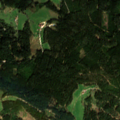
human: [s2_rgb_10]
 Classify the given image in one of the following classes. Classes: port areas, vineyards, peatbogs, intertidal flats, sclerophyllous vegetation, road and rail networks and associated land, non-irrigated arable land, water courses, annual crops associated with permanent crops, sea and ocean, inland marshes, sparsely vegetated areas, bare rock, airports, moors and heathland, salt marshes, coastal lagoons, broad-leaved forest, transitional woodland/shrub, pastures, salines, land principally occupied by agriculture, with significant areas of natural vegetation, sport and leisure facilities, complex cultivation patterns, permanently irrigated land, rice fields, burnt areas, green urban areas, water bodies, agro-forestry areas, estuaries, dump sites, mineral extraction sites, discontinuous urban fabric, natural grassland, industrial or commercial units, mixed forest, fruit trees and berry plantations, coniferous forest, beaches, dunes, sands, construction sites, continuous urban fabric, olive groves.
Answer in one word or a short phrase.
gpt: land principally occupied by agriculture, with significant areas of natural vegetation, coniferous forest